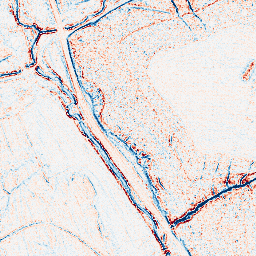
Category: edge_preserving
Decomposition family: bilateral
Decomposition parameters: d: 5
sigma_color: 100
sigma_space: 150
Upsampling method: sinc_blackman
Upsampling parameters: scale: 4
kernel_size: 8
Upsampling scale: 4